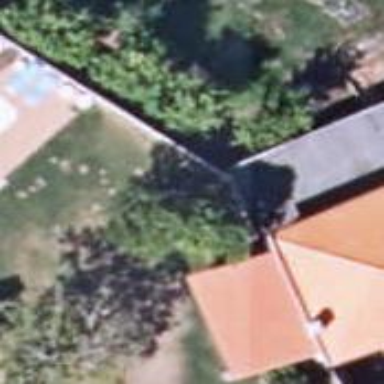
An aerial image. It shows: Fence.